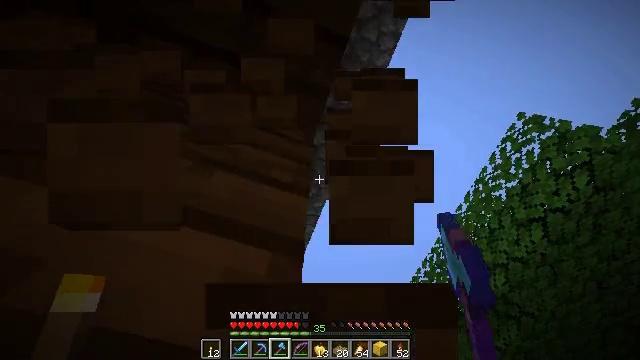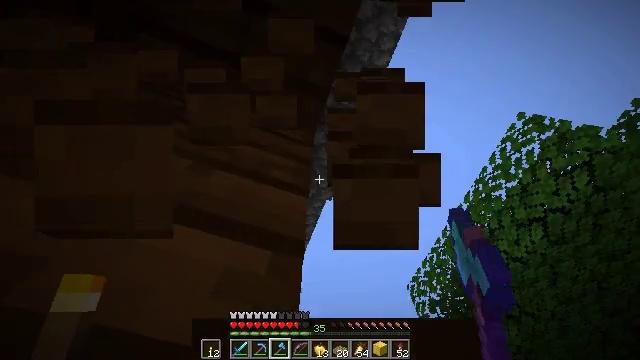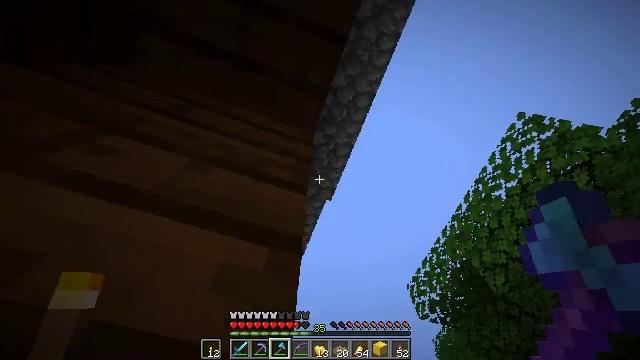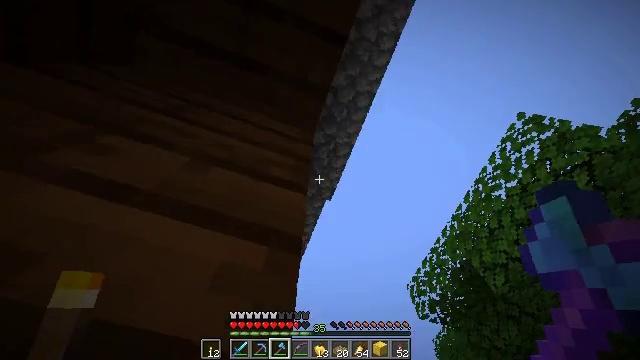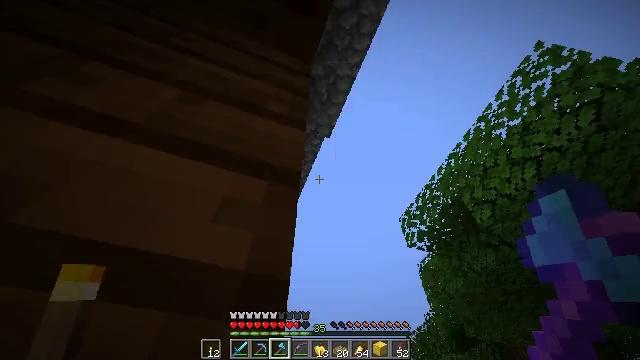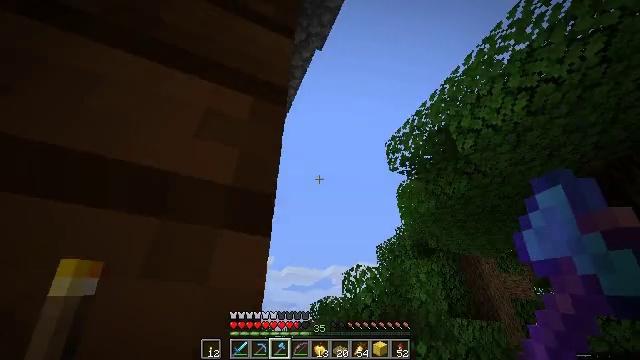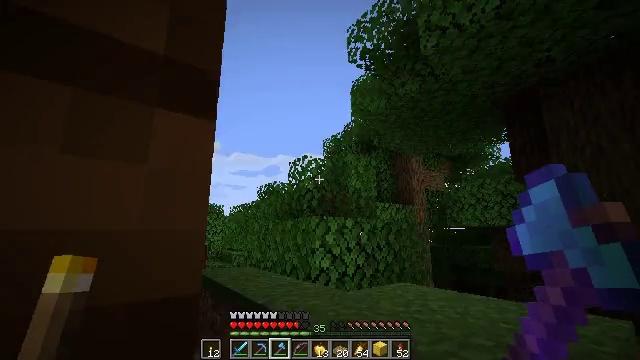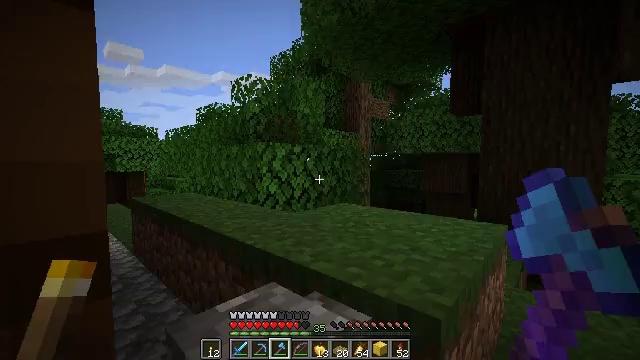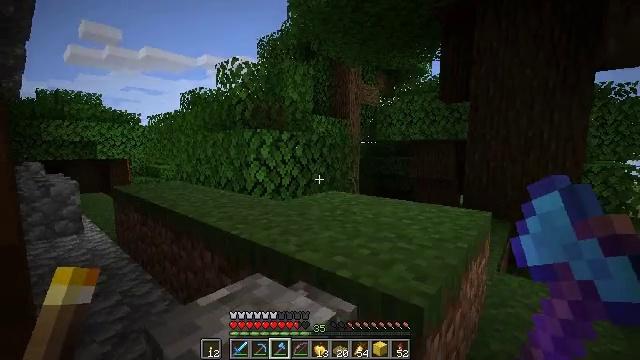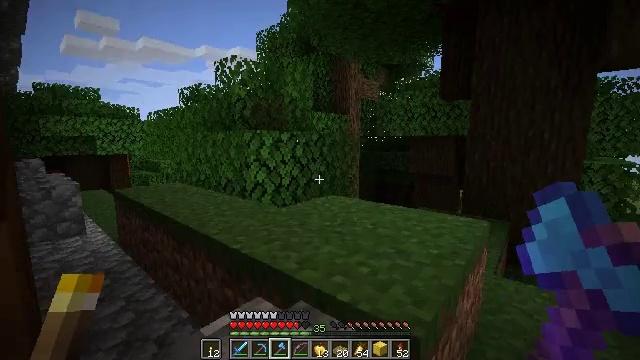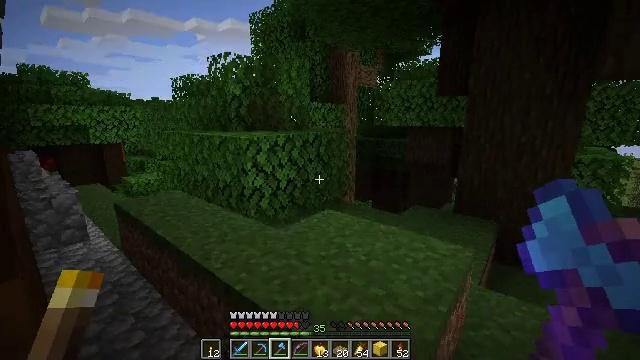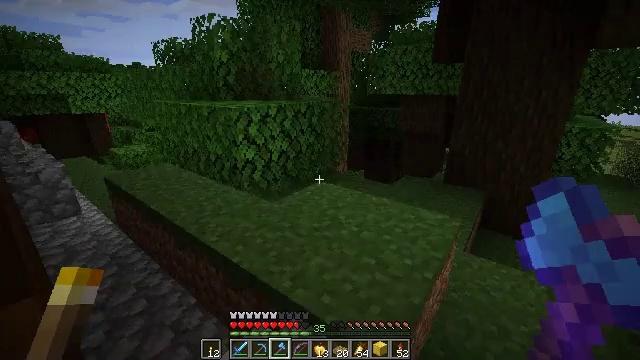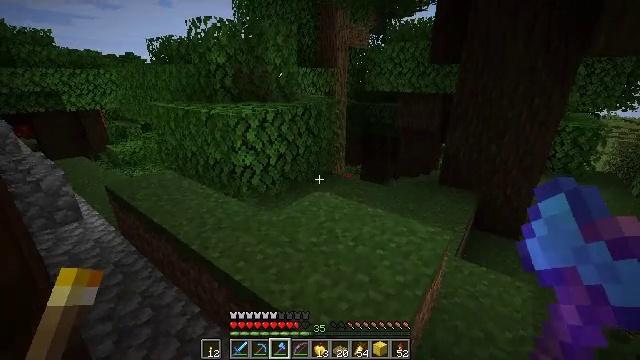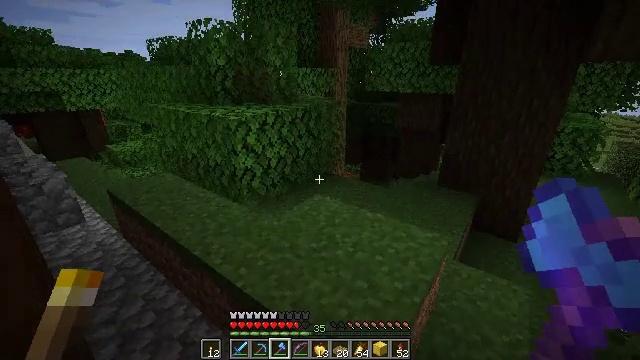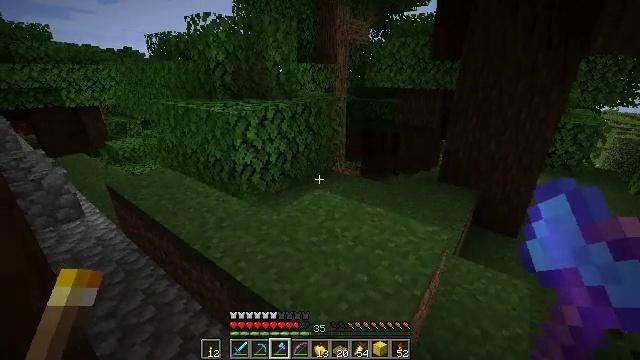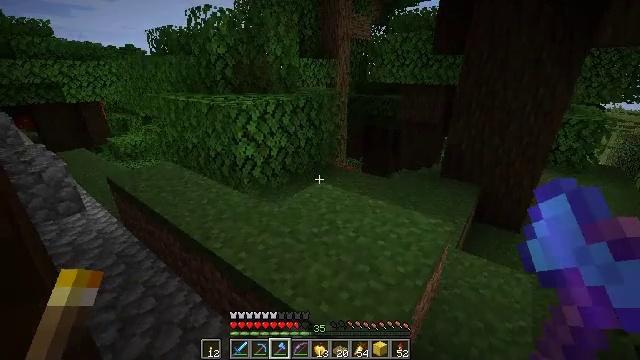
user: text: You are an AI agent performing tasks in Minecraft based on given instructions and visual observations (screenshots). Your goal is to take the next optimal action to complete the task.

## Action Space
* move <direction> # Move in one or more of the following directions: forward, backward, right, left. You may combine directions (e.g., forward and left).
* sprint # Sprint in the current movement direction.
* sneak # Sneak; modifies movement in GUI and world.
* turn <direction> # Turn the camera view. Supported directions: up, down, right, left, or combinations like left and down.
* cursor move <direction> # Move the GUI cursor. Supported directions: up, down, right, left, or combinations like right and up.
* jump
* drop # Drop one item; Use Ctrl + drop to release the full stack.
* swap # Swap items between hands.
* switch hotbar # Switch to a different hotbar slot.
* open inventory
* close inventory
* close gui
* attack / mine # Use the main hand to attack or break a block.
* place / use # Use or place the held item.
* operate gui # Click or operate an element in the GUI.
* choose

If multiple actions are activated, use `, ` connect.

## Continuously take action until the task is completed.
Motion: motion action
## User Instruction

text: Mine the cobblestone wall for materials.
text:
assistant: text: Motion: attack / mine
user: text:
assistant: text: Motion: attack / mine
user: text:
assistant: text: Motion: attack / mine
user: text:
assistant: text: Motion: turn down, attack / mine
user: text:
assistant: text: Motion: turn right and down, attack / mine
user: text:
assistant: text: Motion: turn right and down
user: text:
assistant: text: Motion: move forward, turn right and down
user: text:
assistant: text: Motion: move forward, turn right and down
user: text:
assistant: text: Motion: move forward, turn down, jump
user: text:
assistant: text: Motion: move forward, turn down, jump
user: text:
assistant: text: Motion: move forward, turn right and down, jump
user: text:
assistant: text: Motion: move forward, turn down, jump
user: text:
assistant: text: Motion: move forward, jump
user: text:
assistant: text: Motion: move forward
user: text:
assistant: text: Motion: move forward
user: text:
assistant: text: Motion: move forward
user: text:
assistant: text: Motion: move forward
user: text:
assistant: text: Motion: move forward
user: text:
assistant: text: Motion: move forward, turn right and up
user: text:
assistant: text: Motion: turn right and up
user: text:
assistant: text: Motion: turn right
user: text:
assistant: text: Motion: turn right
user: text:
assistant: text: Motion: turn right
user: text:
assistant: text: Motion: turn right
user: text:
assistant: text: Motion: move back
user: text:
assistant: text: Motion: move back
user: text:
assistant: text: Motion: move back
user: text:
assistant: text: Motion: turn down
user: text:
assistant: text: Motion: turn down
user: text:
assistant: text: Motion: turn down, attack / mine